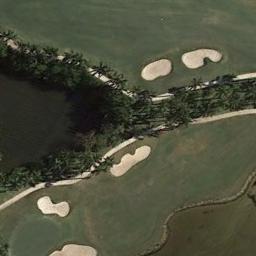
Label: golf_course